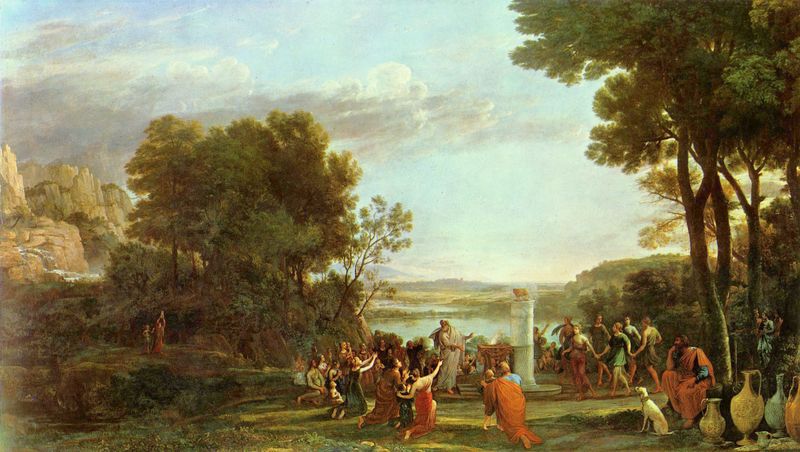
Titel: Landschaft mit der Anbetung des goldenen Kalbes
Künstler: Claude Lorrain
Standort: Karlsruhe
Institution: Staatliche Kunsthalle Karlsruhe
Schlagwörter: baum, berg, blau, blätter, felsen, feuer, gemälde, himmel, laub, meer, schatten, umhang, wasser, weiß, wolken, bäume, fluss, frauen, grün, landschaft, menschen, ocker, see, ufer, äste, braun, grau, hell, licht, männer, orange, säule, hund, rot, tier, tiere, wiese, beige, fest, gesellschaft, symbolismus, tanz, feier, bibel, sockel, öl, feld, ferne, horizont, hügel, natur, weite, zweige, gewässer, rauch, sonne, gewand, gold, kelch, mantel, tücher, gewänder, kind, klassizismus, tanzen, theater, wald, wasserfall, brunnen, kinder, kreis, amphoren, garten, krug, skulptur, statue, vase, sommer, heiß, berge, fels, gebirge, farbe, idylle, figuren, stämme, blue, celebration, column, men, people, red, white, women, green, woman, vasen, plastik, frühling, bucht, antike, religion, knien, beten, zeremonie, altar, karaffe, krüge, reh, jagdhund, antik, clouds, rocks, sky, toga, tree, böcklin, griechisch, flehen, priester, lake, landscape, mountain, mountains, nature, ocean, sea, water, griechenland, summer, sun, trees, antikisierend, poussin, huldigung, child, opfer, evening, forest, light, river, arkadien, anbeten, caspar david friedrich, reigen, gefäße, anbetung, dog, arnold böcklin, sculpture, ritual, azur, felsten, children, marble, kalb, day, asser, stele, kult, gell, karaffen, circle, akardien, aaron, goldenes kalb, run, range, gebete, pointing, pottery, humans, antikisieren, waterfall, idol, heidnisch, togas, dance, dancing, pray, fel, jimmel, seew, stehle, altes, mesnchen, götze, ceremony, götzendienst, time, poet, wasserkrüge, heidentum, vessels, teestamen, ölkrüge, greenery, tanz um das goldene kalb, j, grün#, speaking, direction, das goldene kalb, amphore, illegal navigation, daytime, preach, prayers, caraffe, vas, illuminate, waterfool